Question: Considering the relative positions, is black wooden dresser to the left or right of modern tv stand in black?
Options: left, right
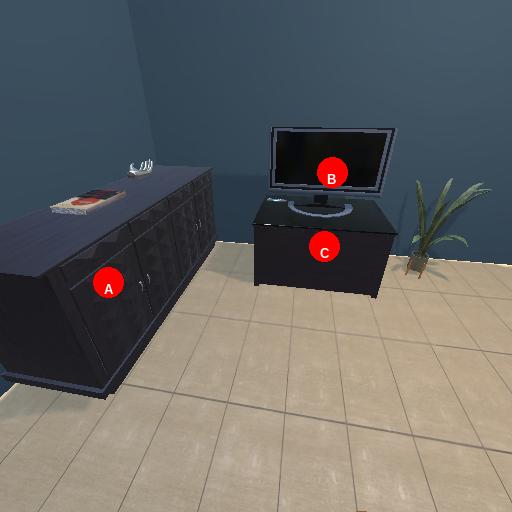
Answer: left